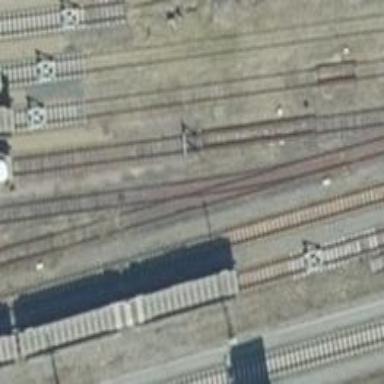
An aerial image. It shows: Abandoned railway yard.